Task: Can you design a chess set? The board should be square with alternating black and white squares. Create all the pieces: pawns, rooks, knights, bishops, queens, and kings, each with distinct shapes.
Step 1411:
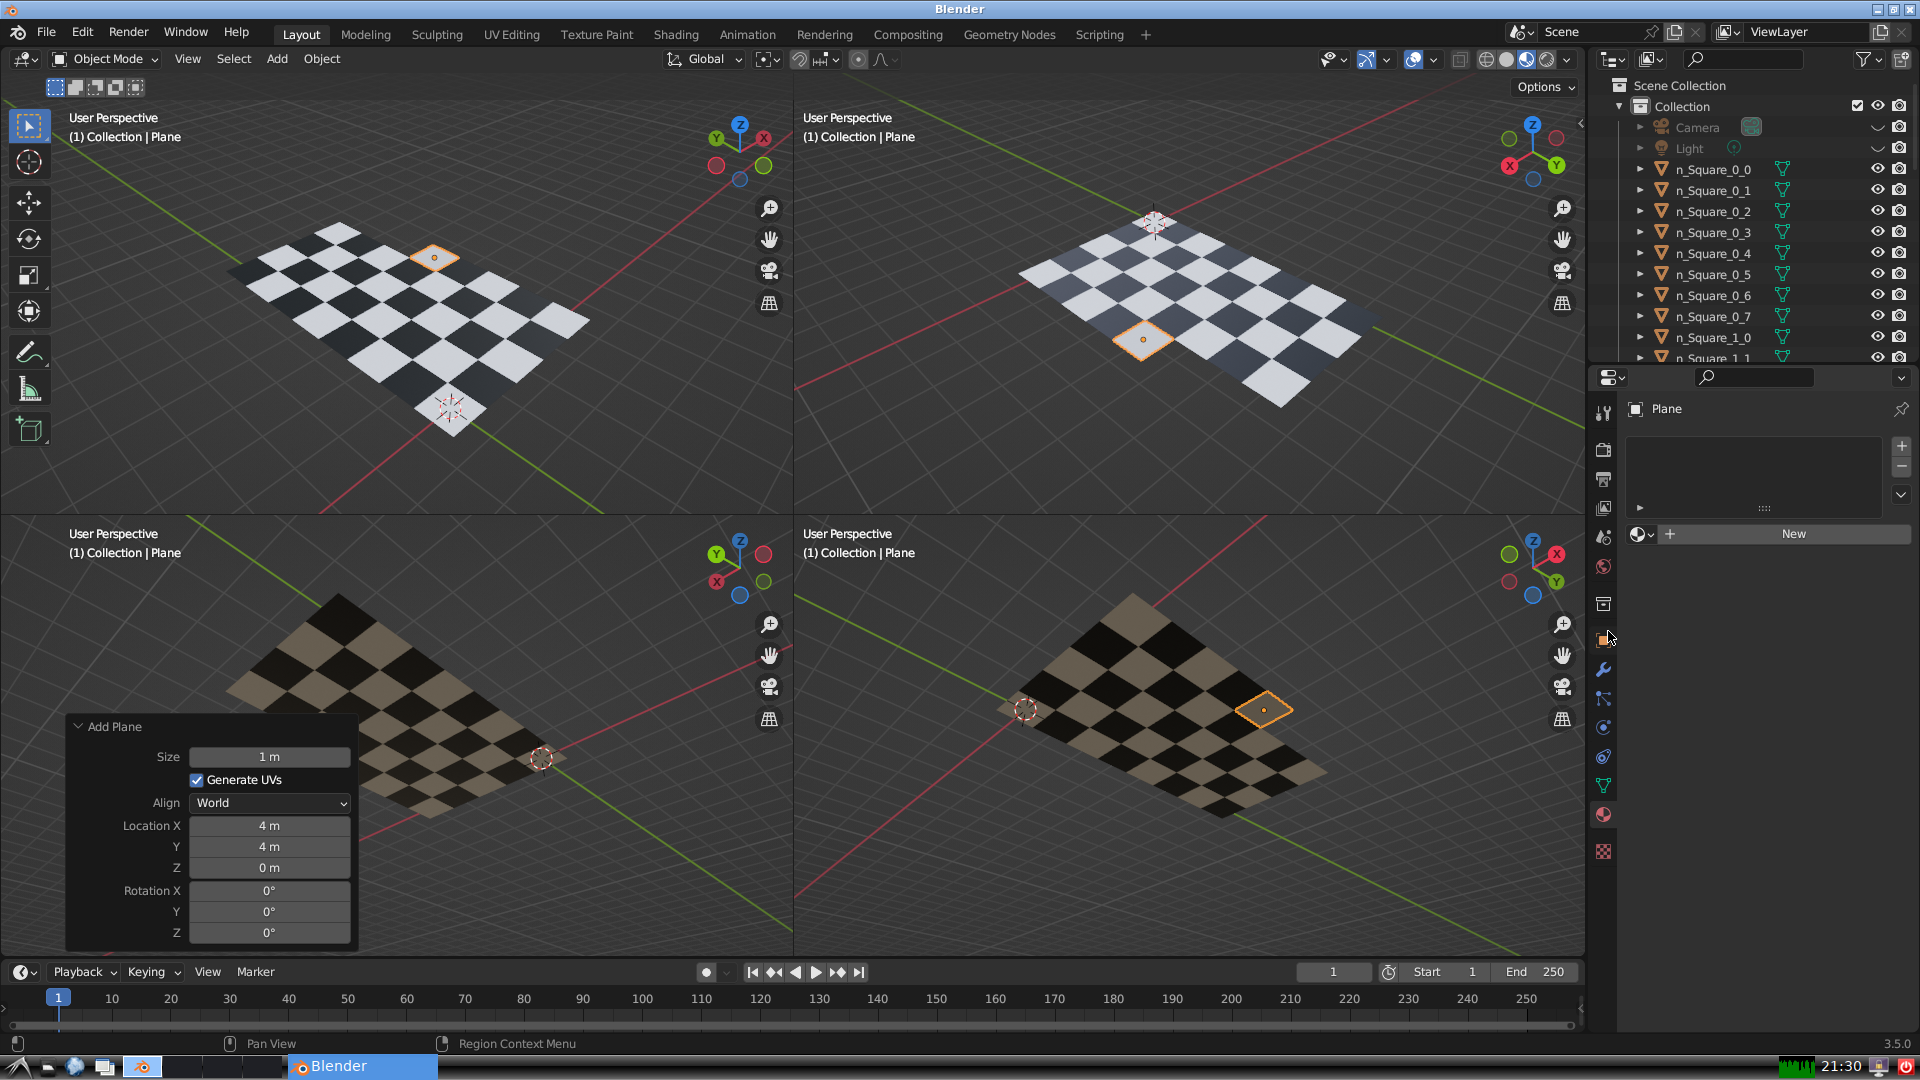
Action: click: no